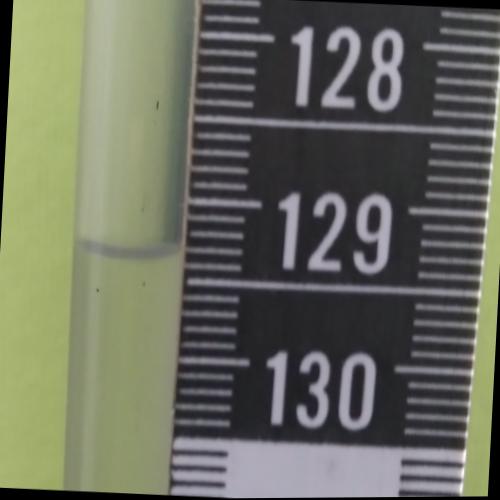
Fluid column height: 129.3 cm